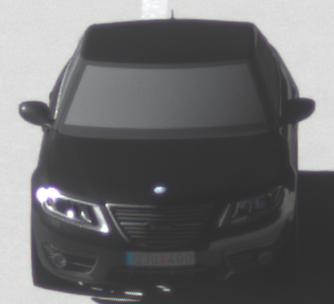
Make: Saab
Model: 5-Sep
Detailed model: 9-5 1.6T
Model produced from: 2010/06
Model produced until: 2011/12
Doors: 4
Color: black
Road condition: dry road
Daytime: midday
Contrast: high contrast